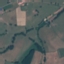
Land use / land cover class: Pasture